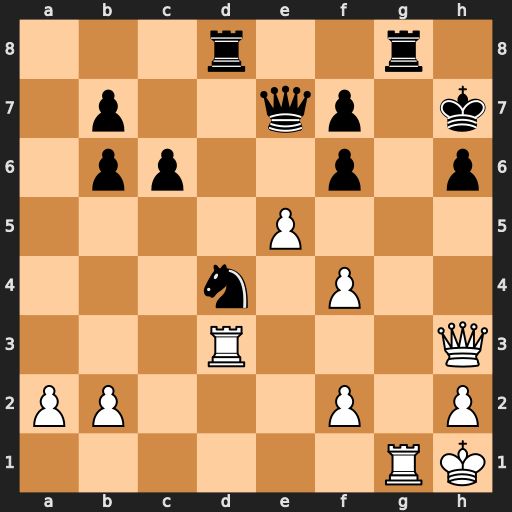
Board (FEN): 3r2r1/1p2qp1k/1pp2p1p/4P3/3n1P2/3R3Q/PP3P1P/6RK
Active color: w
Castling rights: -
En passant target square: -
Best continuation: Qxh6+ Kxh6 Rh3#